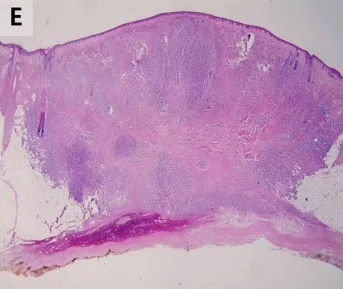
Gross specimen and histopathological findings of the primary breast cancer and scalp lesion. (E) On low-power photomicrograph, tumor cells infiltrated the subcutaneous layer of the scalp without evidence of destruction to adjacent structures or skin appendages.
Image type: pathology (h&e)